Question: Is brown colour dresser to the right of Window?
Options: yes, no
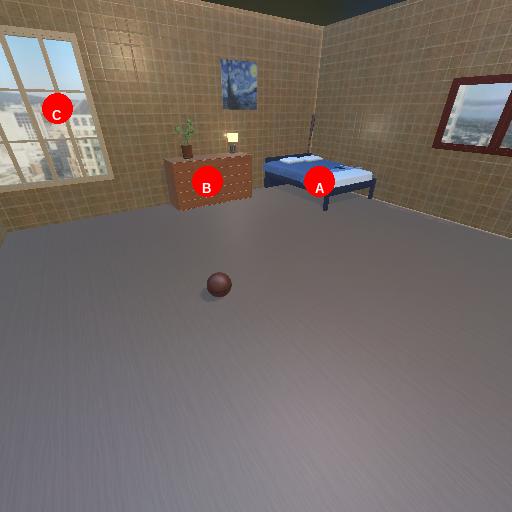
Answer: yes